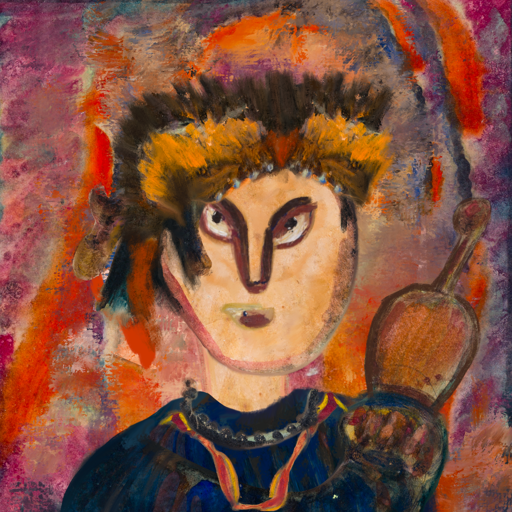
Background: Experience, Head And Neck Front: Childish, Face Front: After_Raid, Bust: Pipe, Hair Front: Pipe, Head Accessory: Gypsy_Queen, Second Necklace: Gypsy_Mother_1, Necklace: Childish, Baby: Blank